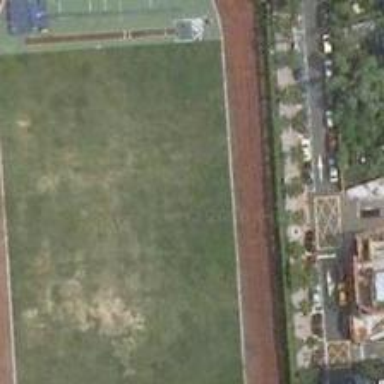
What is near the street is a football field and each part of it is starnard .